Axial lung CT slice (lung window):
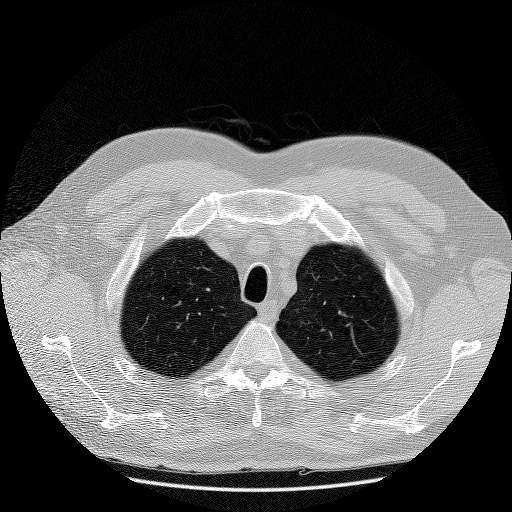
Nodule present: no